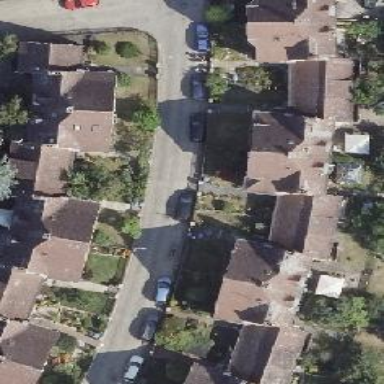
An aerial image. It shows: Residential road with sidewalks on both sides.